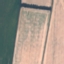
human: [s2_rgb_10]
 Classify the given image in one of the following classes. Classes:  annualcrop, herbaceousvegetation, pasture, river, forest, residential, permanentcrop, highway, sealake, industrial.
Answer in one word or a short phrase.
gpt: AnnualCrop